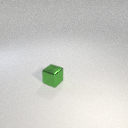
small green metal cube